Question: How can I code a button to make a shortcut for mobile phone especially on iPhone and Android.
I'm using boilerplate as a framework so it would automatically be adding this on the head section '<link rel="shortcut icon" href="img/l/apple-touch-icon.png">'. I think this would be my default icon to be used.
now I have a button in my html that is setup like this
'''
<a href="#"><img src="img/button-shortcut.jpg" /></a>
'''
I'm not sure what to put in my 'href' or should I implement it using javascript. I'm also not sure what is the proper term, I'm just guessing it's called as a "shortcut"
What' I'm trying to achieve is, I have a simple web app (plain html) and I have a button to add a shortcut/icon on their homescreen. That way it's easier for them to access my website/web app. My target devices are iphone and android primarily.
Can someone enlighten me?
Thanks!

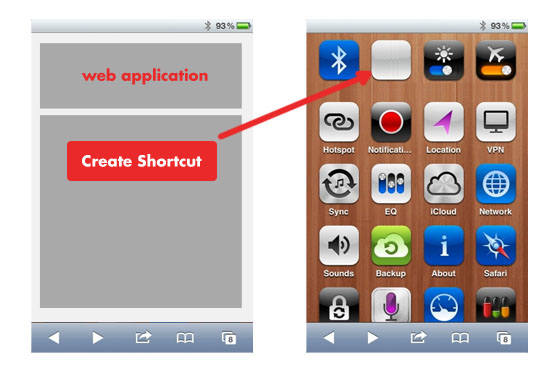
Answer: You can't make a shortcut link for this functionality on iOS, and I'm not aware of a way on Android either. iOS users have to use the Safari toolbar to add something to the home screen.
Some sites use JavaScript to present the user with a little popup, like this: